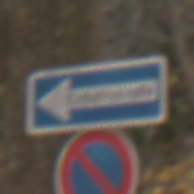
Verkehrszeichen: EinbahnstrasseLinksweisend
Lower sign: EingeschraenktesHalteverbot
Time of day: MorningAfternoon
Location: Outdoor (Nature)
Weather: Overcast
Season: Autumn
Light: Natural